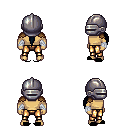
a pixel art fantasy rpg character, male body template, human, tanned skin, leather shoulder armor, gold greaves, raven ponytail hairstyle, metal helm, white cloth bandages, black slippers, four views (front, back, left, right), 2x2 character sprite sheet, small pixel art, hard edges, no anti-aliasing